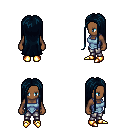
a pixel art fantasy rpg character, female body template, human, dark skin, blue vest, metal pants, raven extra-long hairstyle, gold boots, four views (front, back, left, right), 2x2 character sprite sheet, small pixel art, hard edges, no anti-aliasing